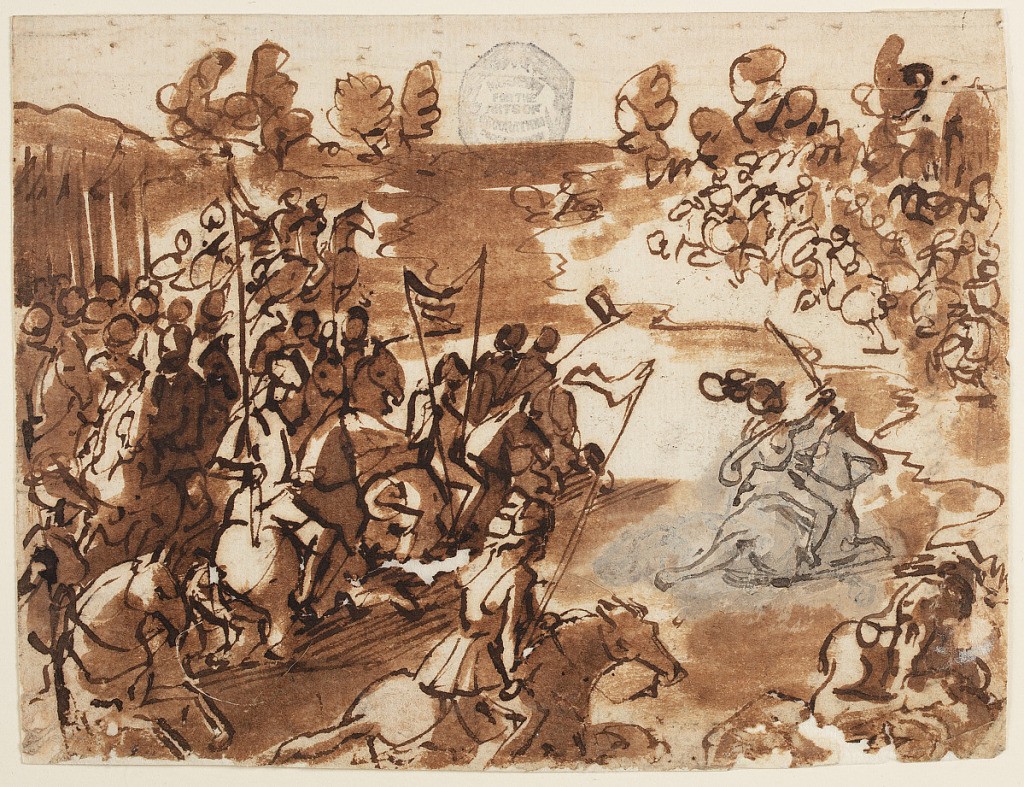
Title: The Dispersion of the Spanish on the Adda under Giovanni de’ Medici
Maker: Jan van der Straet, called Stradanus, Flemish, 1523–1605
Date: ca. 1583 – 1588
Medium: Recto: pen and brown ink, brush and brown wash over black chalk, with corrections by the artist in white opaque paint on laid paper
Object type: Drawing
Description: Recto: Knights on horseback ride from left across a river to face an enemy army at right. An armor-clad figure rides out ahead of the group, his sword raised high. The figure has been corrected. A river god appears in the foreground at right.
Verso: Italian inscriptions.